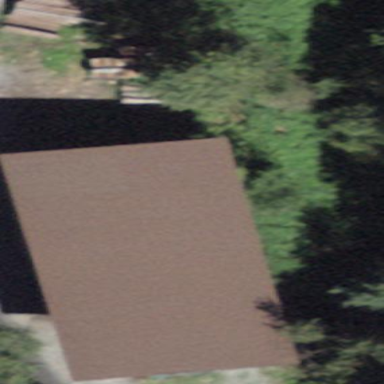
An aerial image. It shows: View of roof of building.